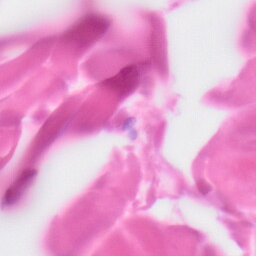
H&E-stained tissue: Skin